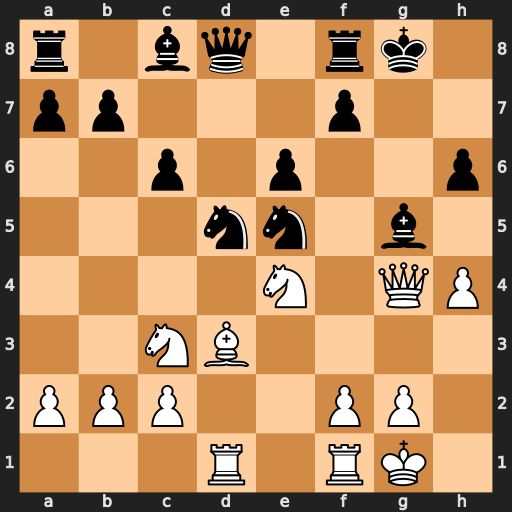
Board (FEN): r1bq1rk1/pp3p2/2p1p2p/3nn1b1/4N1QP/2NB4/PPP2PP1/3R1RK1
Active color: w
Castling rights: -
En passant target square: -
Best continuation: Qg3 f5 hxg5